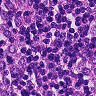
Metastatic tissue present: yes